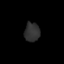
Tissue: lung
Cell type: Myeloid cells
Senescence score: 0.6281
Nuclear area (px): 284
Mean DAPI intensity: 48.201